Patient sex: M
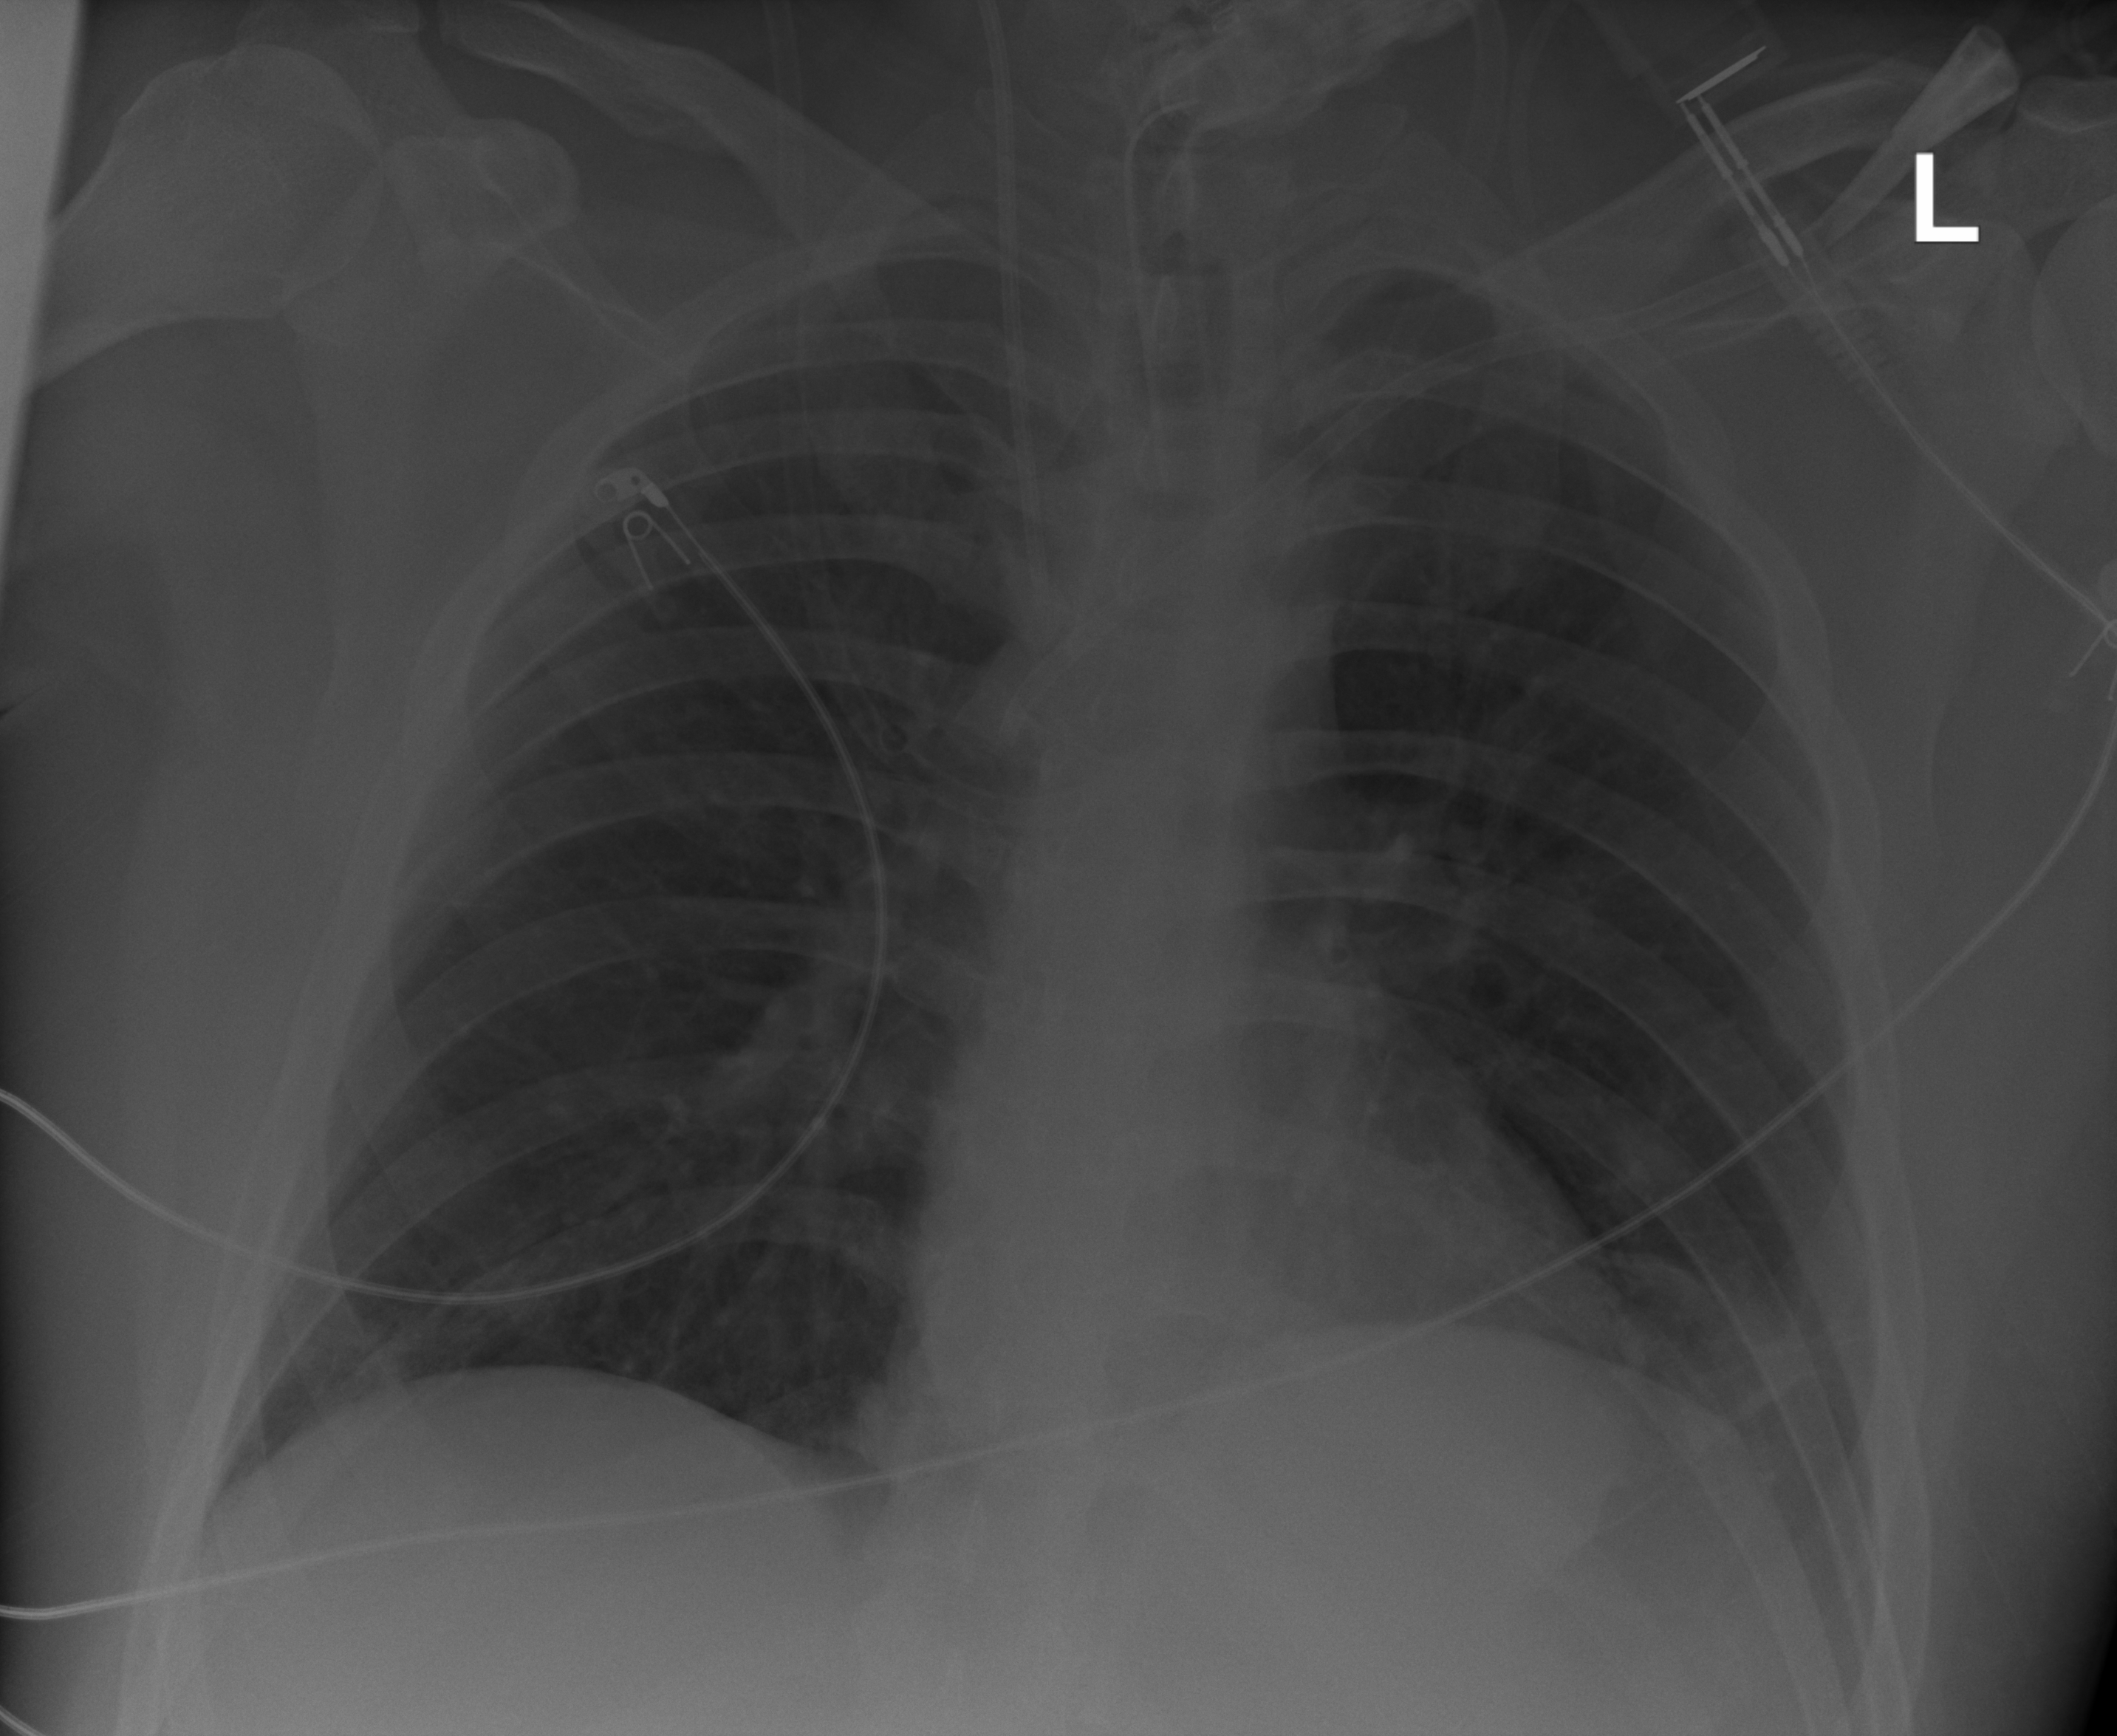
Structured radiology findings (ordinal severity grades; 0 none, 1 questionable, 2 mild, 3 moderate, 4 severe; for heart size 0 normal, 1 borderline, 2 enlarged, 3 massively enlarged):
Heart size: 0
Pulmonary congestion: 1
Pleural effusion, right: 0
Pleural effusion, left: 2
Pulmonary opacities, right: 0
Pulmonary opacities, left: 0
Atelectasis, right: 2
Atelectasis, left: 2